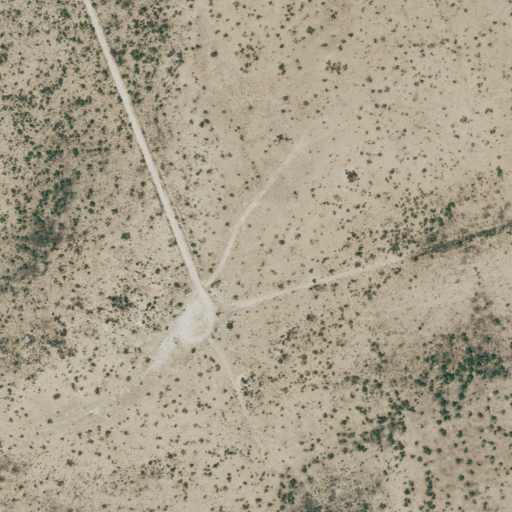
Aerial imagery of mountain in Texas named Range Hill containing shrub, open development, and grassland